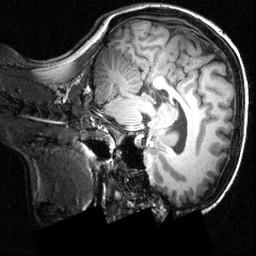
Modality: T1w
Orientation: sagittal
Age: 20
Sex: female
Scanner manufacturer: siemens
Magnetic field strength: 3.951 T
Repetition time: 1.5 s
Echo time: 0.00335 s